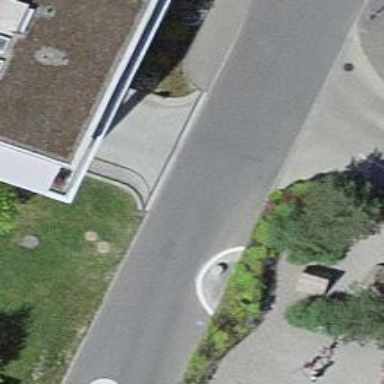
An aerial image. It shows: Traffic calming feature called choker.